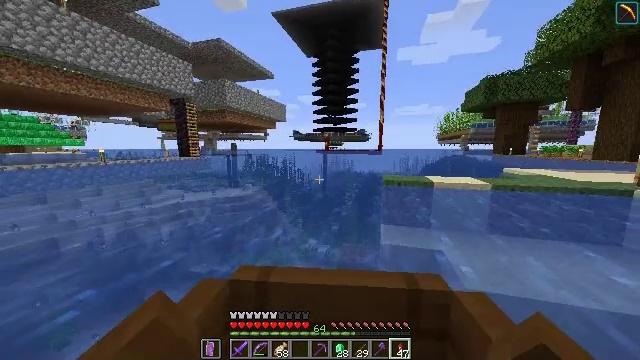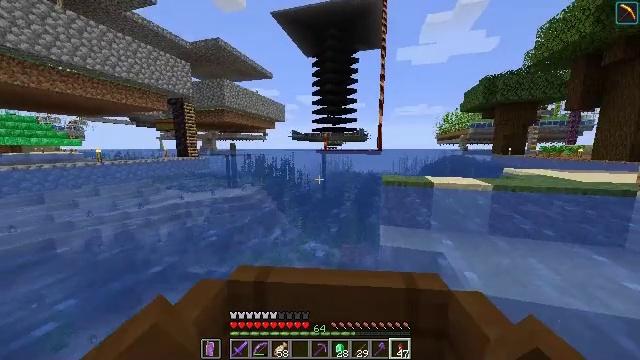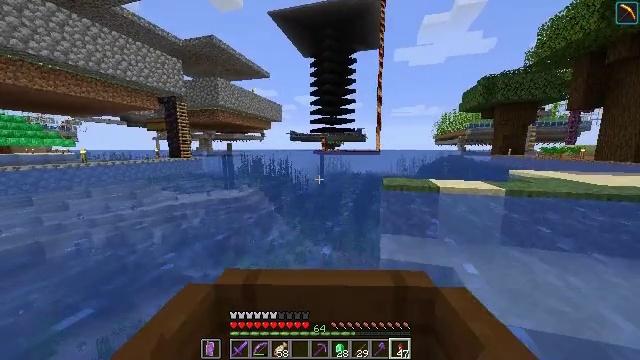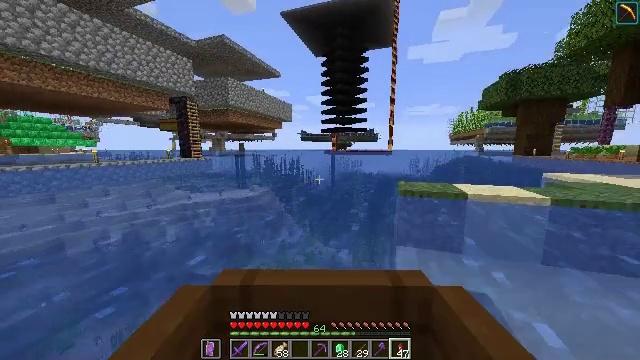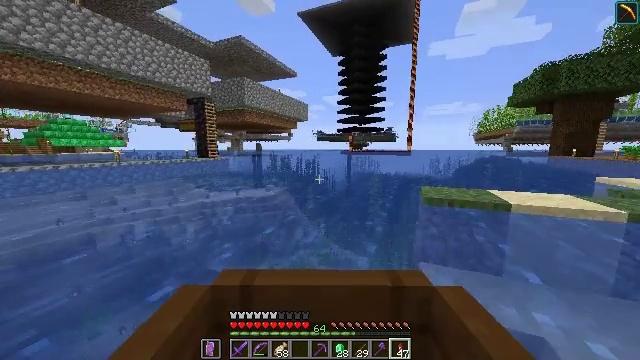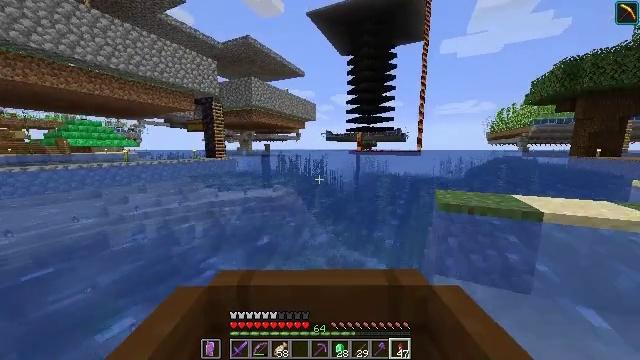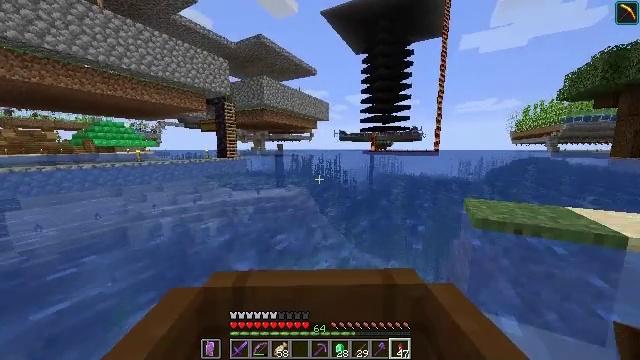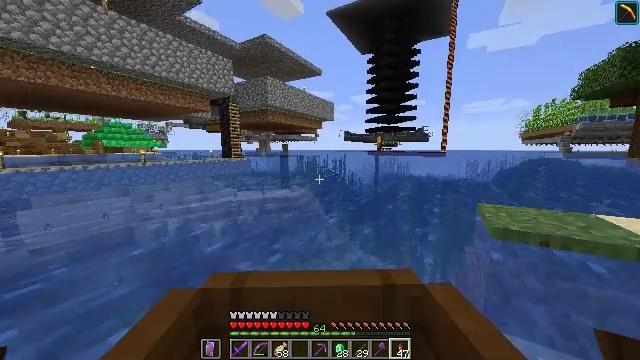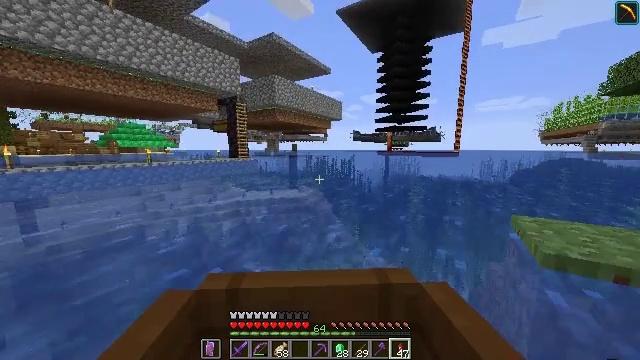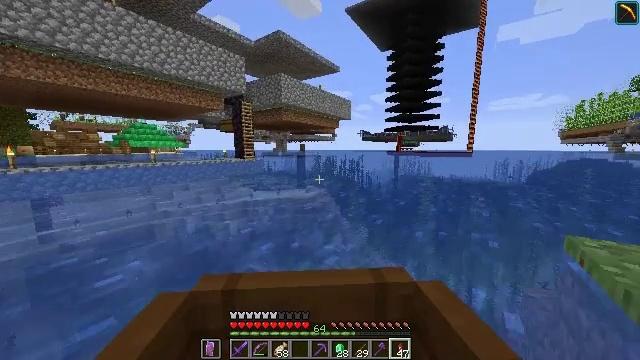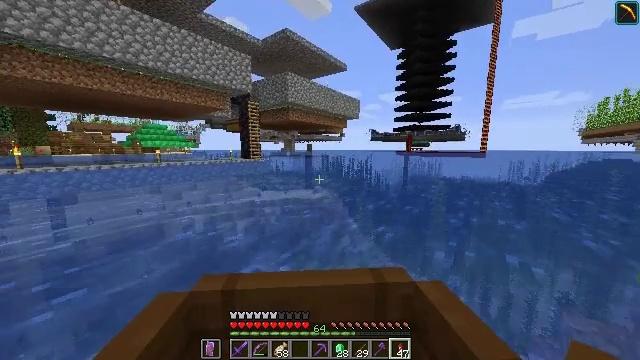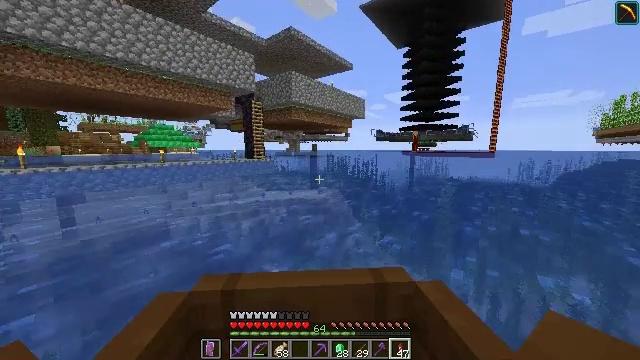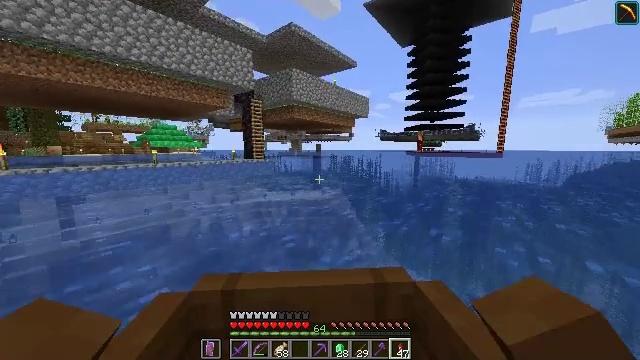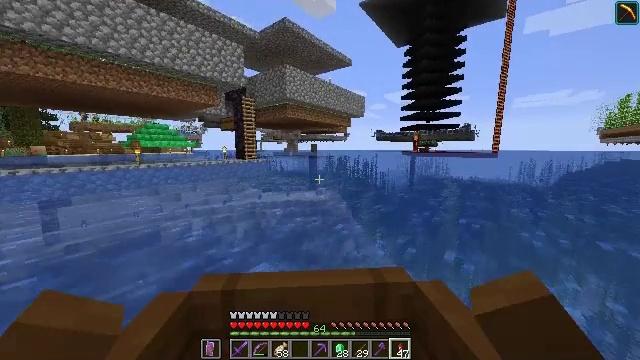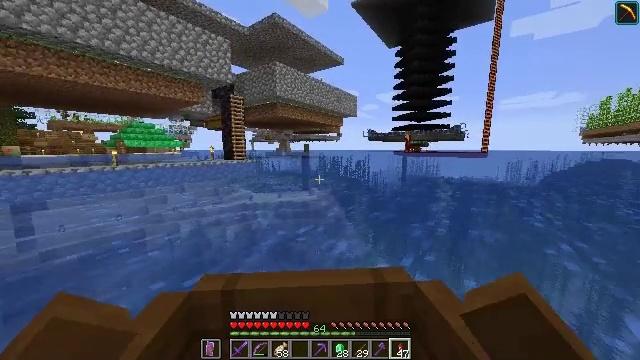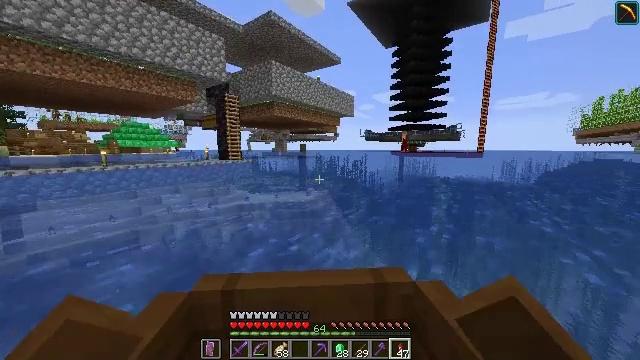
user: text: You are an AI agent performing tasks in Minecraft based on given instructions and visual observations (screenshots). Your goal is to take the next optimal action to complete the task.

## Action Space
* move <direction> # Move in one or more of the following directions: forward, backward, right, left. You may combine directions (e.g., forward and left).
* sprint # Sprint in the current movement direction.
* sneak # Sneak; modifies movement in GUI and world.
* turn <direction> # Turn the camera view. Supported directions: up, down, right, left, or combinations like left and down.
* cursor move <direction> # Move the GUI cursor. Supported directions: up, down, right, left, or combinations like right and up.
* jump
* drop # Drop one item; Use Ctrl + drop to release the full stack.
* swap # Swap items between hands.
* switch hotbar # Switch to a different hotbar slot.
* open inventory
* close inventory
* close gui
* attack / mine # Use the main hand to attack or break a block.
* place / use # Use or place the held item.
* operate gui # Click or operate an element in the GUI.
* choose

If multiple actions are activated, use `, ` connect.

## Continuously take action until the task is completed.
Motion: motion action
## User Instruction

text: Left click on the blast furnace to break it.
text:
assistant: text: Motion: move forward and move left, sprint
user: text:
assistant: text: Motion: move forward and move left, sprint, turn right
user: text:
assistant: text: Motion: move forward and move left, sprint
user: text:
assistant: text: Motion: move forward, sprint
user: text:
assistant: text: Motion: move forward, sprint
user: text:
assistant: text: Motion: move forward, sprint, turn right
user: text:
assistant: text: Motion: move forward, sprint
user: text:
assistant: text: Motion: move forward, sprint
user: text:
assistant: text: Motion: move forward, sprint, turn right
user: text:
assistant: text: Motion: move forward and move right, sprint
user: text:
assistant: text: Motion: move forward and move right, sprint
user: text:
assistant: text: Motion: move forward and move right, sprint
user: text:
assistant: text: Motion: move forward and move right, sprint
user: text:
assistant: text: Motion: move forward, sprint
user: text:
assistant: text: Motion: move forward, sprint
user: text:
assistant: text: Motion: move forward, sprint
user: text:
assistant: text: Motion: move forward, sprint
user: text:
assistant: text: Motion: move forward, sprint
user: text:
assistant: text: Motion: move forward, sprint
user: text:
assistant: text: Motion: move forward, sprint
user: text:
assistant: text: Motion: move forward, sprint
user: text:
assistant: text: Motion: move forward, sprint
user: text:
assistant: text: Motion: move forward, sprint
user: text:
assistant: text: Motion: move forward, sprint
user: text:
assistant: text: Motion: move forward, sprint
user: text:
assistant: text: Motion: move forward, sprint
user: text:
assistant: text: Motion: move forward, sprint
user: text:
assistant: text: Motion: move forward, sprint
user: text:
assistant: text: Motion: move forward, sprint, turn left
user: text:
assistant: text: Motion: move forward, sprint, turn left